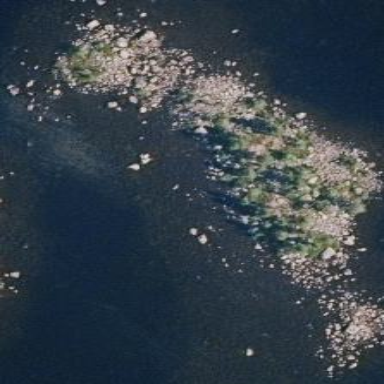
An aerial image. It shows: Islet.